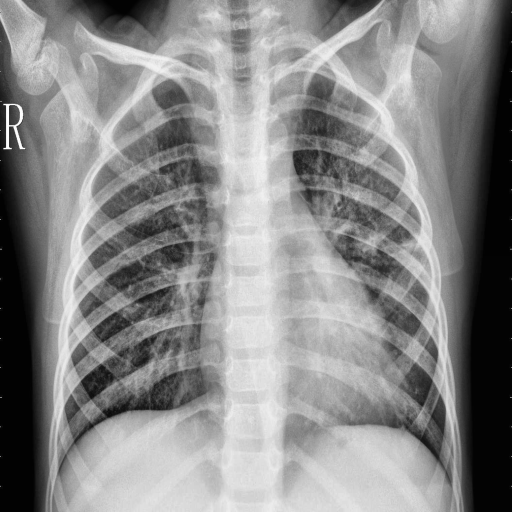
Finding: PNEUMONIA